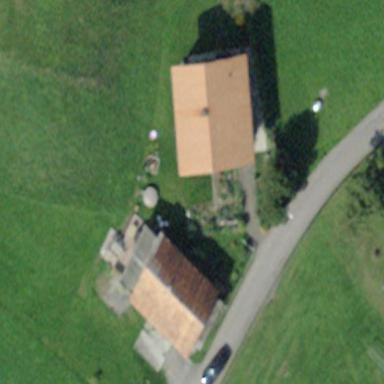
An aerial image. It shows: Barn.